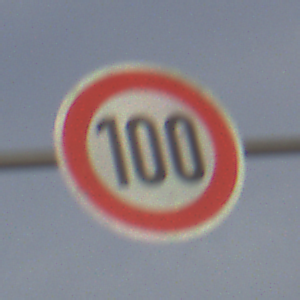
Verkehrszeichen: Geschwindigkeit100
Umgebung: Outdoor, Suburban
Tageszeit: MorningAfternoon
Wetter: PartlyCloudy
Licht: Natural
Jahreszeit: NotSpecified
Kontrast: HighContrast